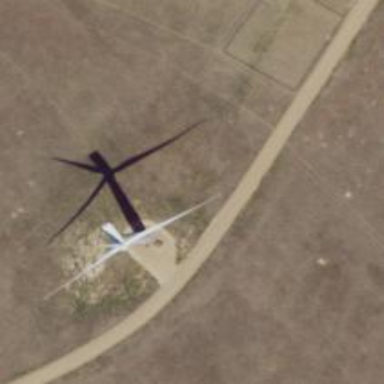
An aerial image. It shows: Wind generator using horizontal axis wind turbines.